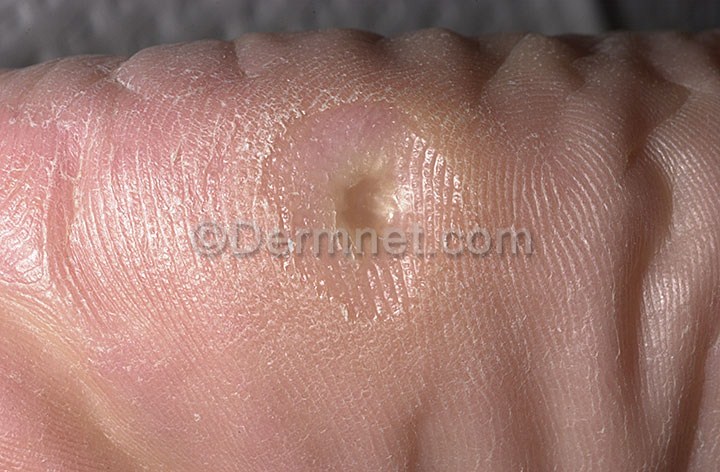
Disease: Warts Molluscum and other Viral Infections